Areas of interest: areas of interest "Milky Way Star Holiday Hotel"
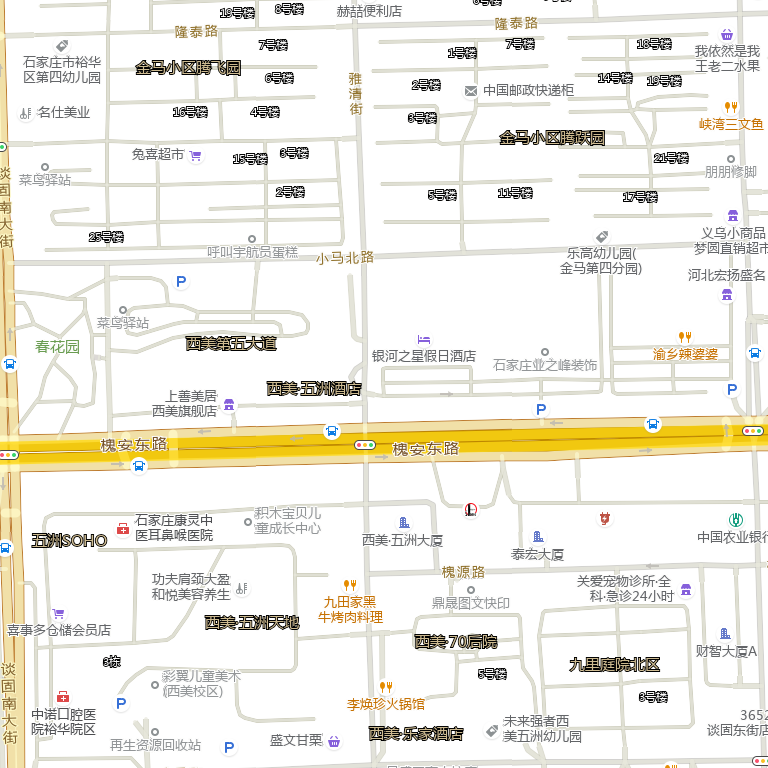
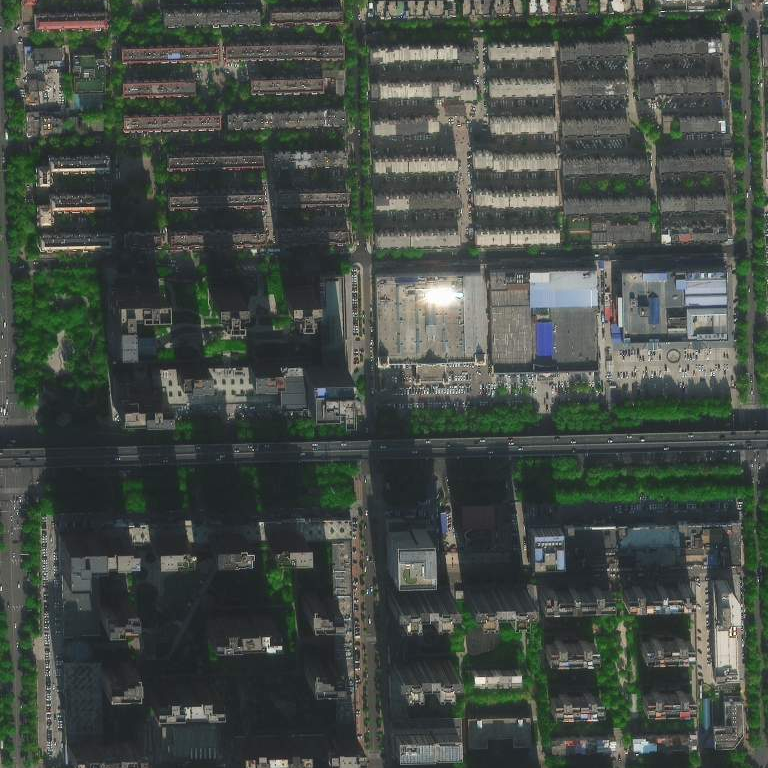